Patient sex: M
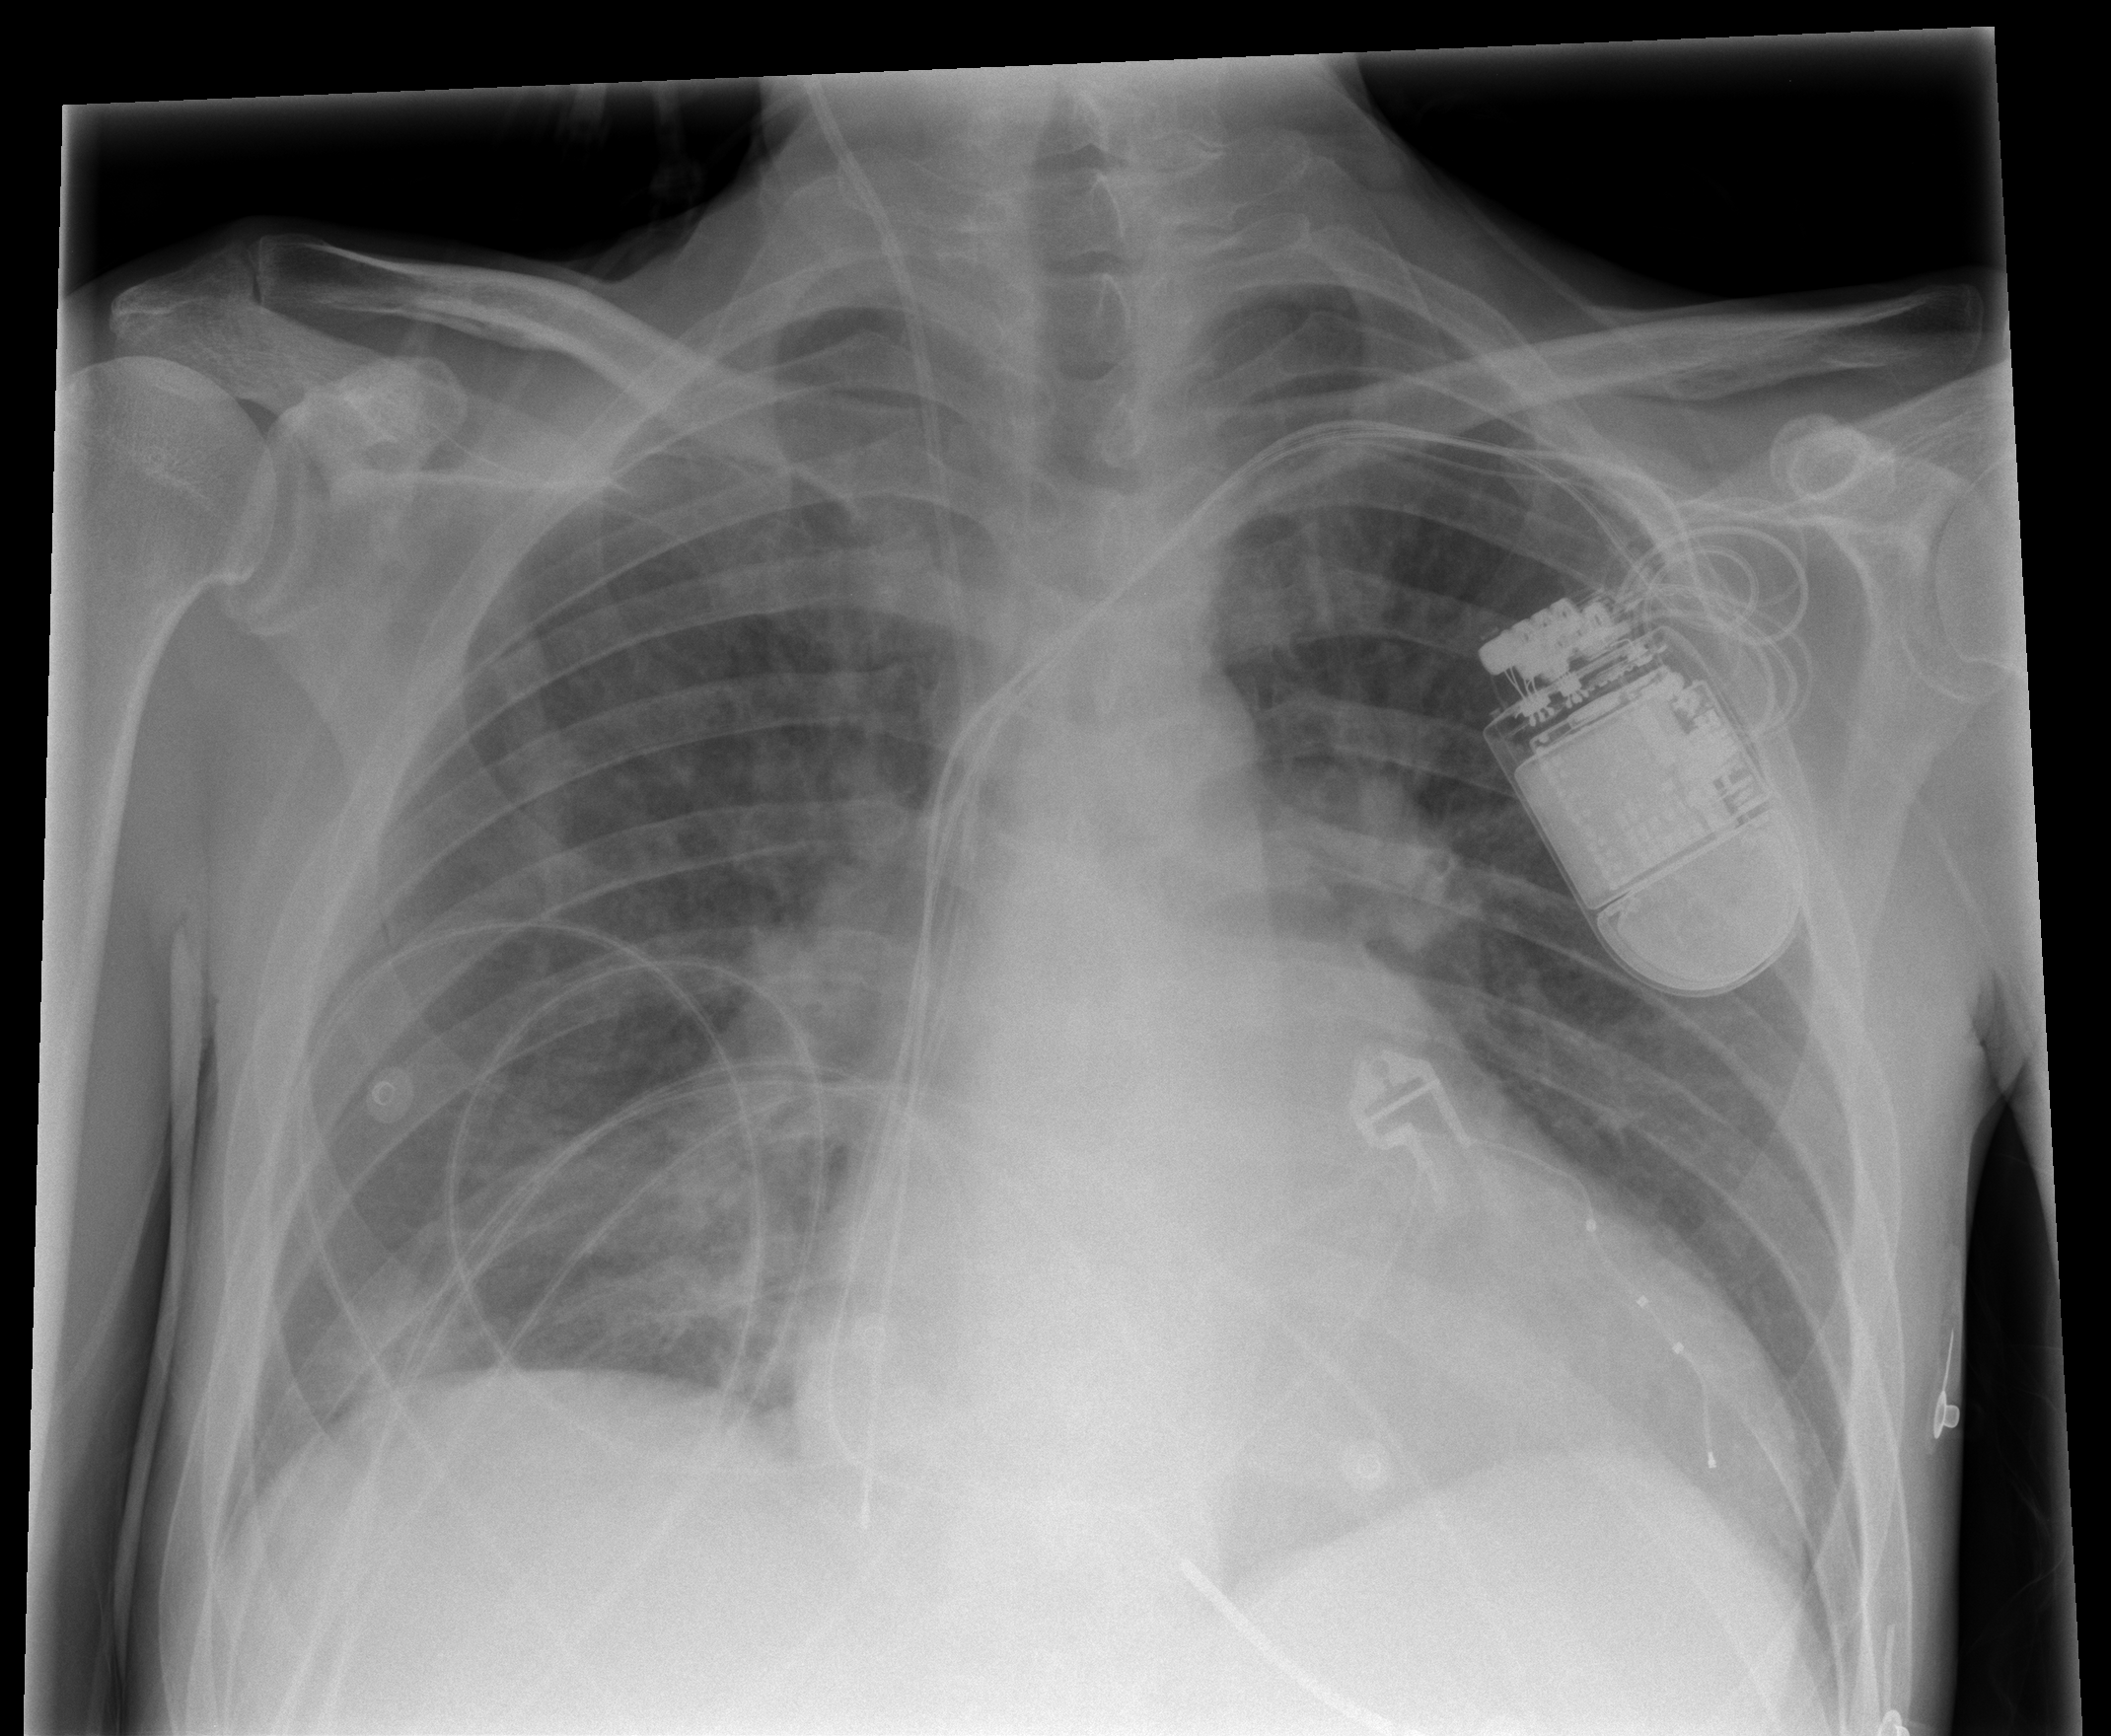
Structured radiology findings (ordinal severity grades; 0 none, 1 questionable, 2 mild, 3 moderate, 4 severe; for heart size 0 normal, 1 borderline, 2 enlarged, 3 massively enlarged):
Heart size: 2
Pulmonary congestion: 0
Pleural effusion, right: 0
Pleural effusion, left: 0
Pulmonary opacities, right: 2
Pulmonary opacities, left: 0
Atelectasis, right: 0
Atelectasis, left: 0